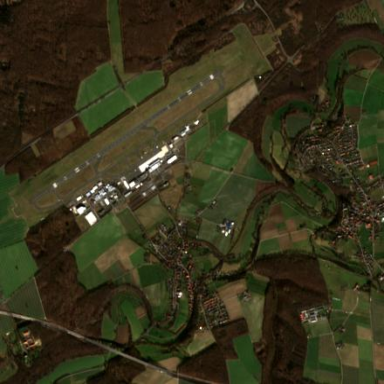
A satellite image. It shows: International airport with aerodrome classification.